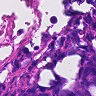
Metastatic tissue present: no